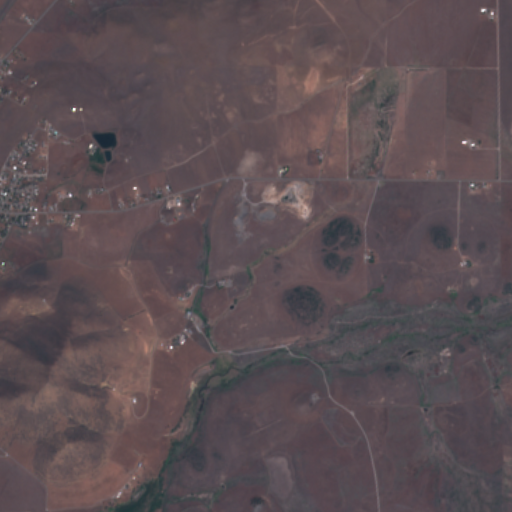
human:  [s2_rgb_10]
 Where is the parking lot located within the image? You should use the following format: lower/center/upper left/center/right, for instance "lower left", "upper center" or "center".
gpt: The parking lot is located in the lower right of the image.
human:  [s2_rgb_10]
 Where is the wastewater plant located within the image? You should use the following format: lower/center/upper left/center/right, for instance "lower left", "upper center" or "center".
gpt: The wastewater plant is located in the upper left of the image.
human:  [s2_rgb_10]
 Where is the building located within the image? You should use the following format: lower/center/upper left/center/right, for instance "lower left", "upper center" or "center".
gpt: The building is located in the lower center of the image.
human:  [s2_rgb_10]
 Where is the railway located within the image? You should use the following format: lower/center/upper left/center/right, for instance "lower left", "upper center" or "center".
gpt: The railway is located in the upper left of the image.
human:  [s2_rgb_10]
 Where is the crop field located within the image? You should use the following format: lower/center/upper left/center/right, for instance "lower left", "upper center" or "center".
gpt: There is no crop field in the image.